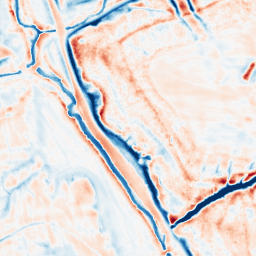
Category: edge_preserving
Decomposition family: bilateral
Decomposition parameters: d: 21
sigma_color: 100
sigma_space: 25
Upsampling method: bilinear
Upsampling parameters: scale: 8
Upsampling scale: 8